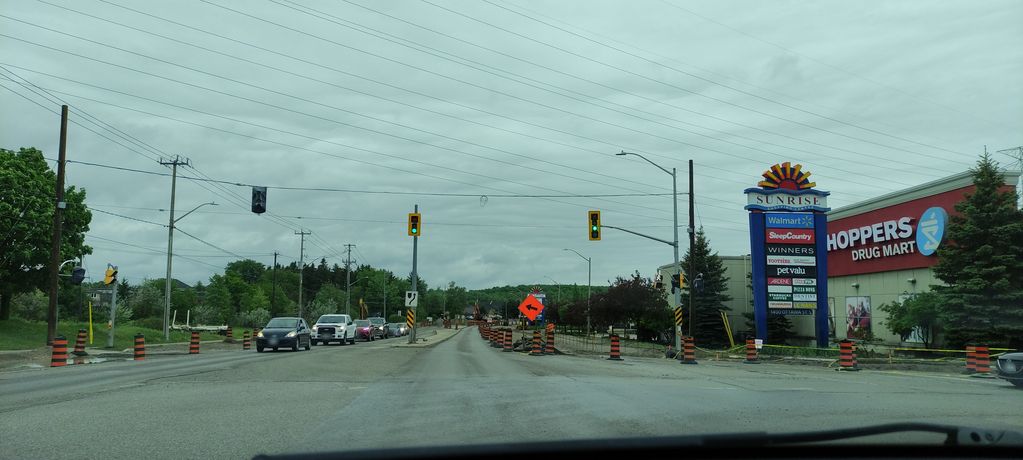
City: kitchener-waterloo